Field crop: maize
Growth stage: 2
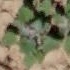
Species: chenopodium